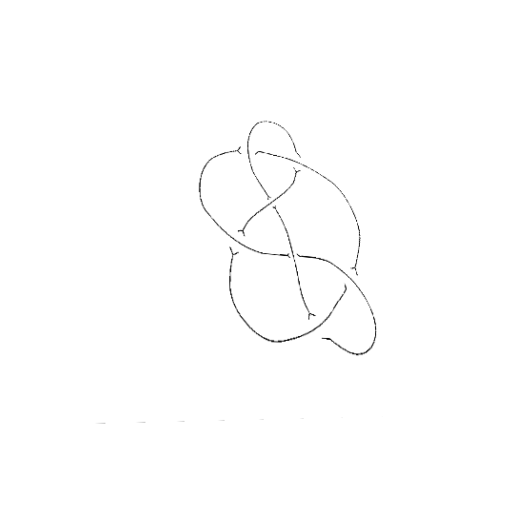
Crossing number: 7